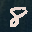
Label: 8